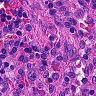
Metastatic tissue present: no